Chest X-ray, AP view. Patient: 53 years old, sex M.
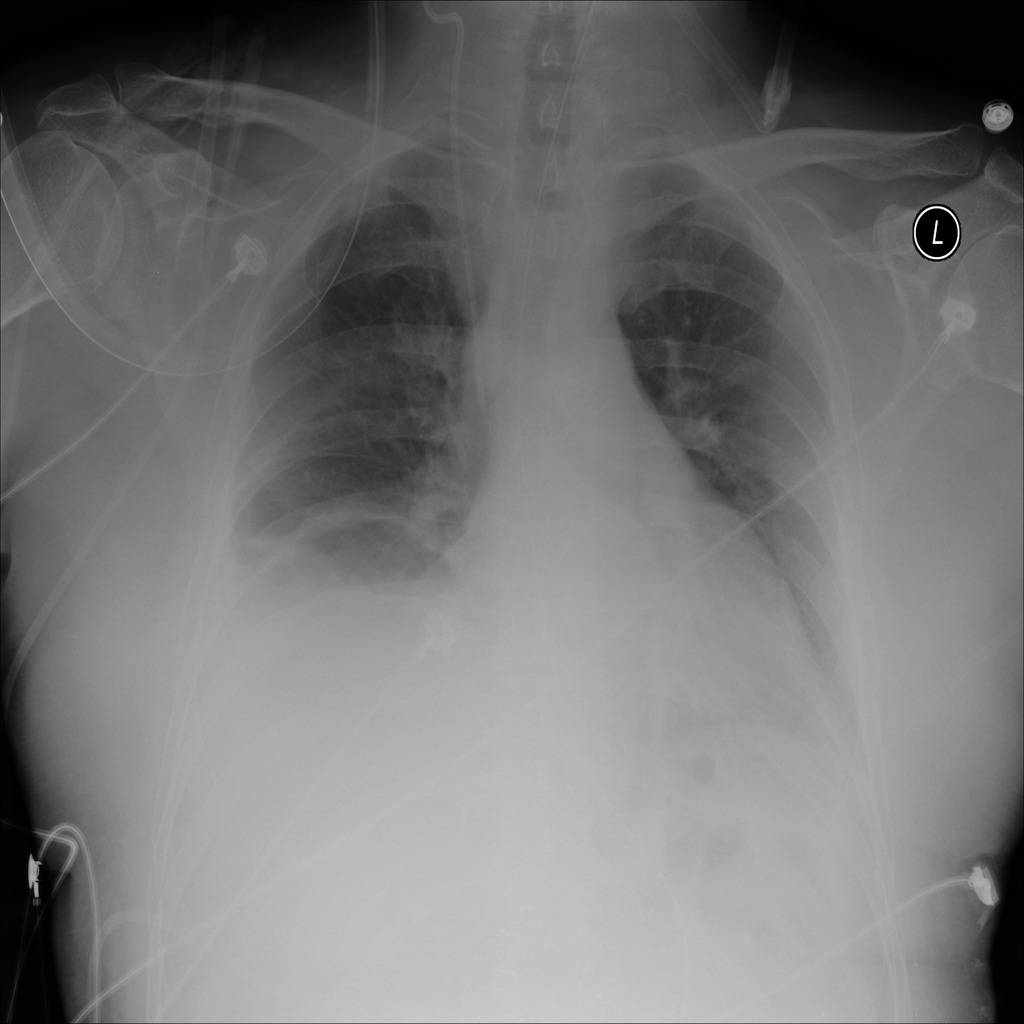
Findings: Atelectasis